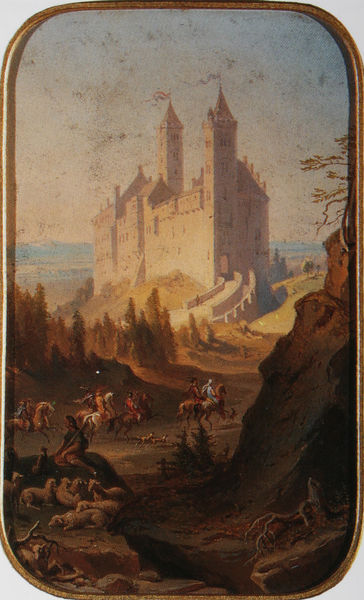
Titel: Darstellung der Wartburg auf dem Einband des Tagebuchs Ludwigs II.
Künstler: Leopold Rottmann
Schlagwörter: baum, blau, felsen, gemälde, himmel, meer, schatten, weiß, bäume, landschaft, ocker, äste, braun, frankreich, frau, licht, schwarz, hund, hunde, schloss, tiere, weg, beige, rahmen, spitze, öl, zweige, brücke, sonne, england, wald, pferd, pferde, reiter, turm, reiten, rudel, fels, gebirge, herde, schlucht, romantik, zinnen, burg, türme, wurzel, würzel, stich, lithografie, ritter, jagd, karte, glasmalerei, krieger, jagt, schafe, hirte, email, sprengen, jagdszene, zugbrücke, kalender, kalenderblatt, jagdgesellschft, heerde, reitende, gesellschaftschäfer